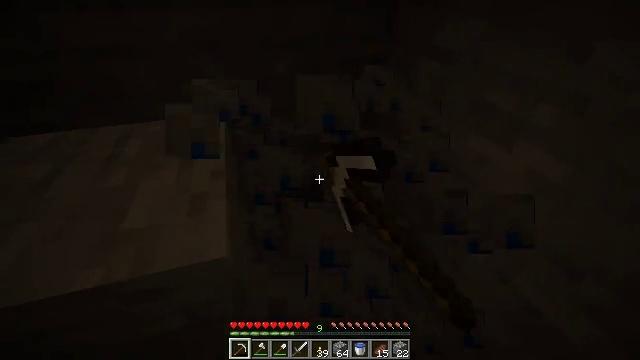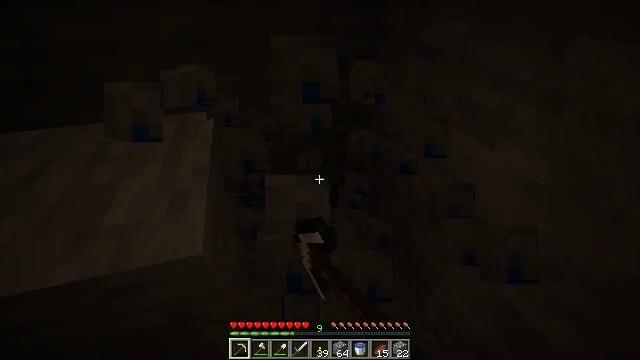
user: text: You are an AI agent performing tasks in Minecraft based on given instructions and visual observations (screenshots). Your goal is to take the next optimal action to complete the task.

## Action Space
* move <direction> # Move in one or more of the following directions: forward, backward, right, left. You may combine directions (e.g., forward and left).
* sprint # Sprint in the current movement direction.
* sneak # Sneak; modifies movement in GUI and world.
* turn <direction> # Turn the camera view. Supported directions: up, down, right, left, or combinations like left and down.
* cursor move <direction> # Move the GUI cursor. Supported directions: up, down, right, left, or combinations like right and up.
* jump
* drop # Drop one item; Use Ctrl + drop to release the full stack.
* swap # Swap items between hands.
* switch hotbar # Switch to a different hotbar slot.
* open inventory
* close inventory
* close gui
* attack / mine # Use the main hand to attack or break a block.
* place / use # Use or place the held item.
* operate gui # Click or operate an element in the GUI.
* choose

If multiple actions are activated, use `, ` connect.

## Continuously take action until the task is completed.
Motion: motion action
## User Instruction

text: Dig for lapis ore in caves.
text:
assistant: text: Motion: move right, attack / mine
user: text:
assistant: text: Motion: attack / mine